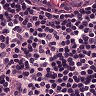
Metastatic tissue present: no